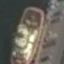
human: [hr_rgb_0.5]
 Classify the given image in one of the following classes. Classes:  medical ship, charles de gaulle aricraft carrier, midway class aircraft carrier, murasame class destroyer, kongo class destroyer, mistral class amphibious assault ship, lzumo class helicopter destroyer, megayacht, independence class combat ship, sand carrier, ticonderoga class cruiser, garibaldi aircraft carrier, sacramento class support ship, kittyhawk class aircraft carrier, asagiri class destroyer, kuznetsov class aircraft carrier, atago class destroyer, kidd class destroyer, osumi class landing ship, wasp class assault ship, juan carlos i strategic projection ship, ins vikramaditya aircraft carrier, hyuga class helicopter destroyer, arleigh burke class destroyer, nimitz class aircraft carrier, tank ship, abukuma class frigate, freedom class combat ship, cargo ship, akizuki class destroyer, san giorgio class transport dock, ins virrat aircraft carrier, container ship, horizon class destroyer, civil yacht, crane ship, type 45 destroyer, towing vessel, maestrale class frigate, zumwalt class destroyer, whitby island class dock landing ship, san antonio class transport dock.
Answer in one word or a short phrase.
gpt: Towing vessel